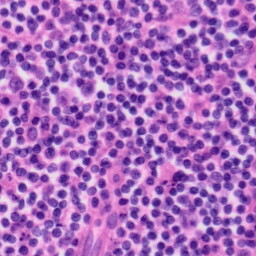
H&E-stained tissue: Tonsil